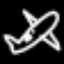
Label: airplane